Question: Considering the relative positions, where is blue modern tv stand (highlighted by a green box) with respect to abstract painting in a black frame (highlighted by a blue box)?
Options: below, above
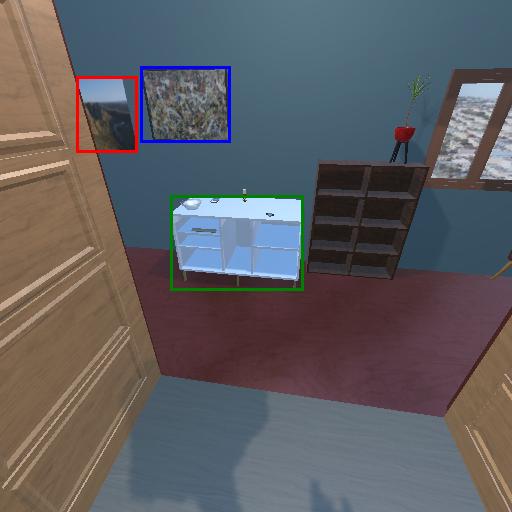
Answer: below